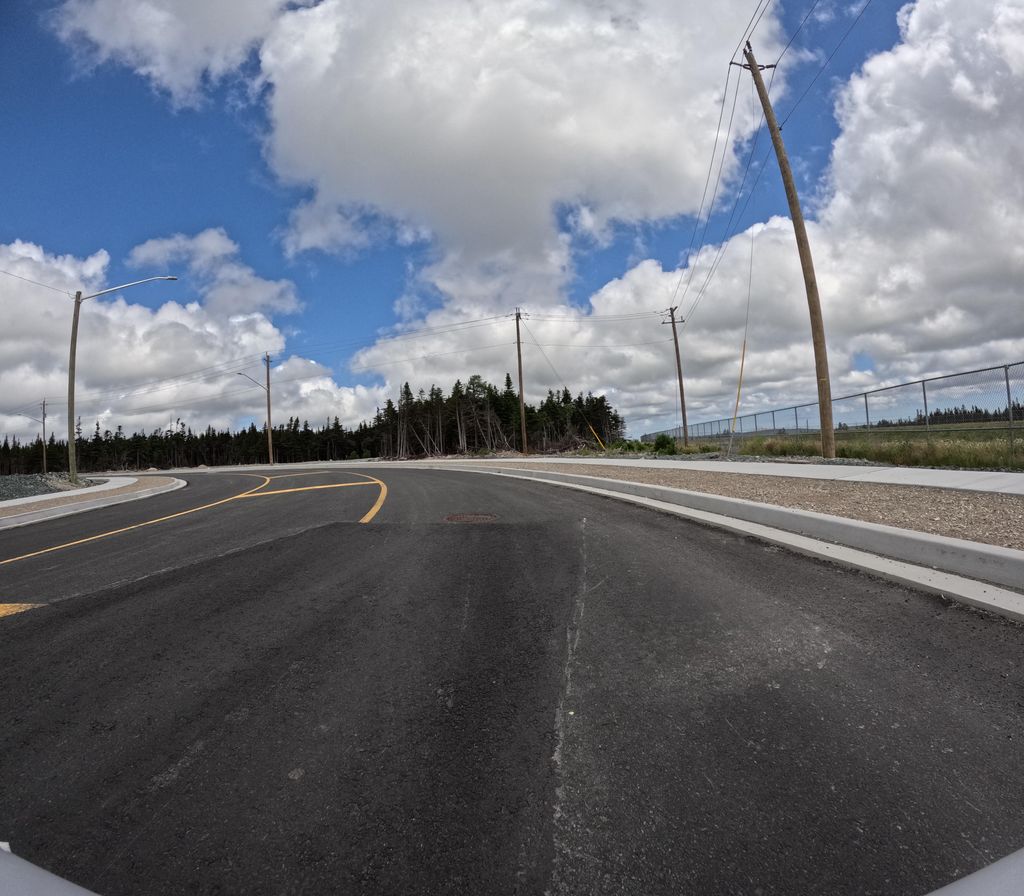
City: st_johns